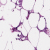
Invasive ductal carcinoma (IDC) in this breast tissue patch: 0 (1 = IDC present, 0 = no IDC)